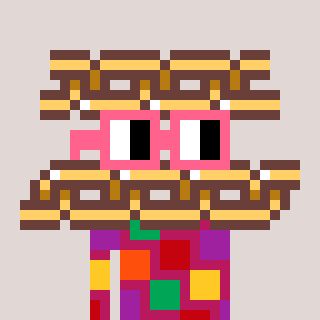
a pixel art character with square pink glasses, a chain-shaped head and a darkpink-colored body on a warm background